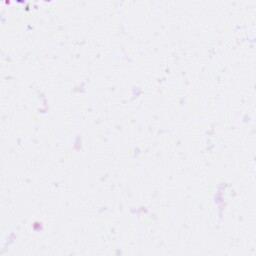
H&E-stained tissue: Pancreatic